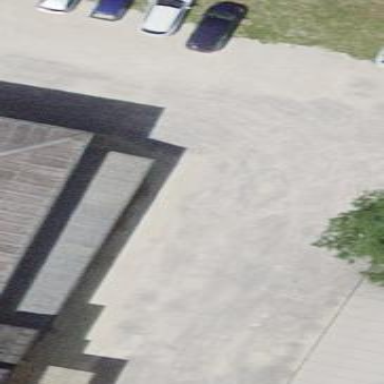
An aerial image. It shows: View of roof of building.